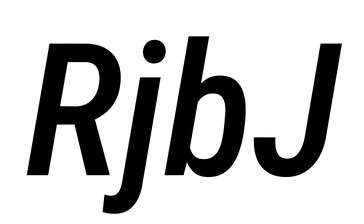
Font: Roboto-Italic_Condensed_Medium_Italic